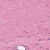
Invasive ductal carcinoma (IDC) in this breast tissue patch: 0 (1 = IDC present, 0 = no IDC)